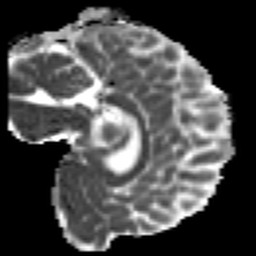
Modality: MD
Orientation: sagittal
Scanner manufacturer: siemens
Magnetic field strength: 3 T
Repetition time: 7.8 s
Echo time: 0.09 s